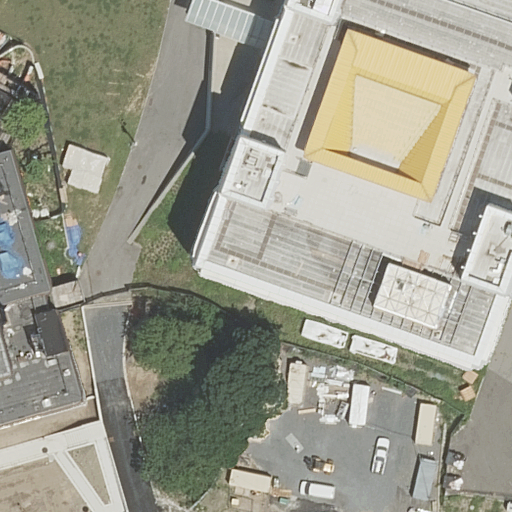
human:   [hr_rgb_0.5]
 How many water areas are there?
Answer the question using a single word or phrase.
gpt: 0

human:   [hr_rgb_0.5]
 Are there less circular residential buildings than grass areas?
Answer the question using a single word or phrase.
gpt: yes

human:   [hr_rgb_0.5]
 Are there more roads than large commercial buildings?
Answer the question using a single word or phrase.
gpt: yes

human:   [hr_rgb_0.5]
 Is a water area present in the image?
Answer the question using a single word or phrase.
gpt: no

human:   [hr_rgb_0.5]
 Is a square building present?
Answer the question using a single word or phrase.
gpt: no

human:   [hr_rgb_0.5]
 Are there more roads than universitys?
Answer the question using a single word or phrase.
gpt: yes

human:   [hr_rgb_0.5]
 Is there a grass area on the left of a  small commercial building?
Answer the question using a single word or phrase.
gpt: no

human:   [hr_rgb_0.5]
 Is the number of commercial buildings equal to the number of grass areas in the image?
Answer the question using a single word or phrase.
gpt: no

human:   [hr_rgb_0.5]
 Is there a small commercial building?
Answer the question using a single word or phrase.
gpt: no

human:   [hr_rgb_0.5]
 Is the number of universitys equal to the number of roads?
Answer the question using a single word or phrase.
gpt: no

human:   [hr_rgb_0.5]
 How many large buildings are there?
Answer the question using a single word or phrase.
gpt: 0

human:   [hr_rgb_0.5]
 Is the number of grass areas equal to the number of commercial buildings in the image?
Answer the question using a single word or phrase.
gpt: no

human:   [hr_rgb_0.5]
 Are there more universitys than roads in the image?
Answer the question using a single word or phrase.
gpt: no

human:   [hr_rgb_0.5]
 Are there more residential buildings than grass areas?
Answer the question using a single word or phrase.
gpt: no

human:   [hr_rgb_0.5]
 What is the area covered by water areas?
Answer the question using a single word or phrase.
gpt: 0m2

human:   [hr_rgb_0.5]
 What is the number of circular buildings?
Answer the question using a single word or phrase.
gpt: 0

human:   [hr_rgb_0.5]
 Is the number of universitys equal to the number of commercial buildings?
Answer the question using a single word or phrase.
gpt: no

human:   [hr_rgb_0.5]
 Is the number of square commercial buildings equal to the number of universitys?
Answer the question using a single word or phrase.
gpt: no

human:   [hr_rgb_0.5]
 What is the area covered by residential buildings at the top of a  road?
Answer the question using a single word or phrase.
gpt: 136m2

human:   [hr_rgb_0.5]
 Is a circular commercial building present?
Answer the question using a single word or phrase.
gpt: no

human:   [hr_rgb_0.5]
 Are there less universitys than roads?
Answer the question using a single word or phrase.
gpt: yes

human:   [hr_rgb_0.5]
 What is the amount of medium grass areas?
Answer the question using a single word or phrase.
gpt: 1

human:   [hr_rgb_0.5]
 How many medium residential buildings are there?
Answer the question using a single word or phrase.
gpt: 1

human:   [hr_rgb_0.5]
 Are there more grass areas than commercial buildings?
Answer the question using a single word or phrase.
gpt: yes

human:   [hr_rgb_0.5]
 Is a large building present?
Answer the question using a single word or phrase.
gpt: no

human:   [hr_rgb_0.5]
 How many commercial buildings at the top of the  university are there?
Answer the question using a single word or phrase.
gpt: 0

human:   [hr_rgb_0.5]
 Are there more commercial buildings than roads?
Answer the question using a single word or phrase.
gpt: no

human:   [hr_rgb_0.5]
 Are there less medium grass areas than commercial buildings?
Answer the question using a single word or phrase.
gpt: no

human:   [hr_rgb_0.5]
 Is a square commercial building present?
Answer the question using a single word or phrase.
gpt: no

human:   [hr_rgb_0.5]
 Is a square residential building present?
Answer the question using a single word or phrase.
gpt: no

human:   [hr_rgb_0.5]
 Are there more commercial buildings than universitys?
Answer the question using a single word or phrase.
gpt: no

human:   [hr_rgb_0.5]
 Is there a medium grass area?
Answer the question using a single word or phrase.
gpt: yes

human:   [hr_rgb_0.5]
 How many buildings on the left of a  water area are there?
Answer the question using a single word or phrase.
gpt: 0

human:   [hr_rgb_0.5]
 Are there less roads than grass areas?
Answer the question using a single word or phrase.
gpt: no

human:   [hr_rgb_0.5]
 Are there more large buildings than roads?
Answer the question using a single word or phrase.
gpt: no

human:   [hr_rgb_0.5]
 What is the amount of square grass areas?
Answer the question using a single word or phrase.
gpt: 0